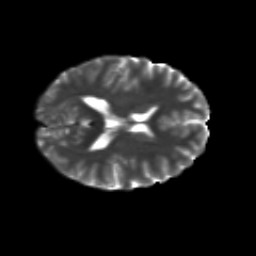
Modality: T2w
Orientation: axial
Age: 18
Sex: female
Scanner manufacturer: siemens
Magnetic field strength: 3 T
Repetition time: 8.8 s
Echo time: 0.085 s